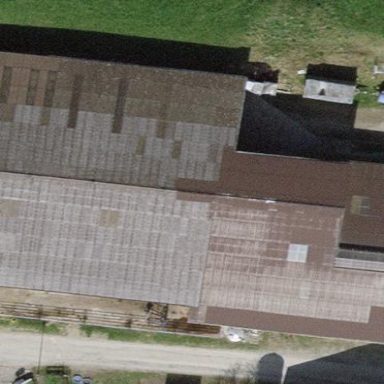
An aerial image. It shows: Rural barn.